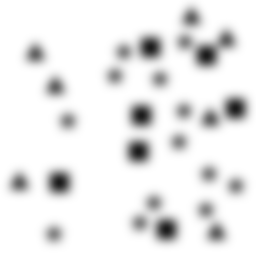
Squares: 7
Triangles: 7
Stars: 13
Total shapes: 27